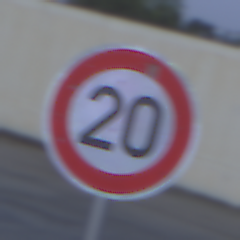
Verkehrszeichen: Geschwindigkeit20
Umgebung: Outdoor, Suburban
Tageszeit: SunriseSunset
Wetter: PartlyCloudy
Licht: Natural
Jahreszeit: NotSpecified
Kontrast: LowContrast